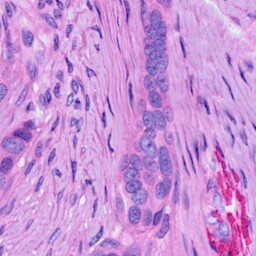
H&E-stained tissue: Ovarian